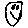
Label: smiley face